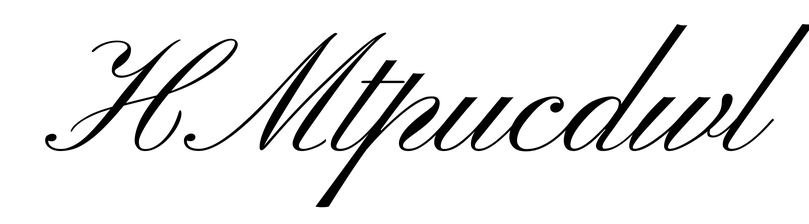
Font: PinyonScript-Regular